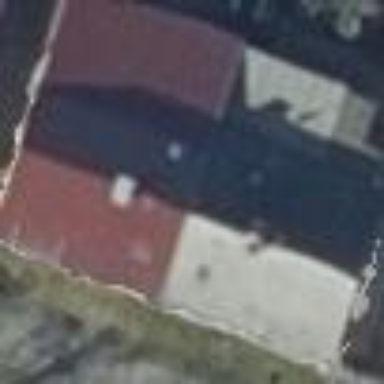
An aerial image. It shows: Residential building with hipped roof.